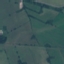
Label: Pasture